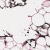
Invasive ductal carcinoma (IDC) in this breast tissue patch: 0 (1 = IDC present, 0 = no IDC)